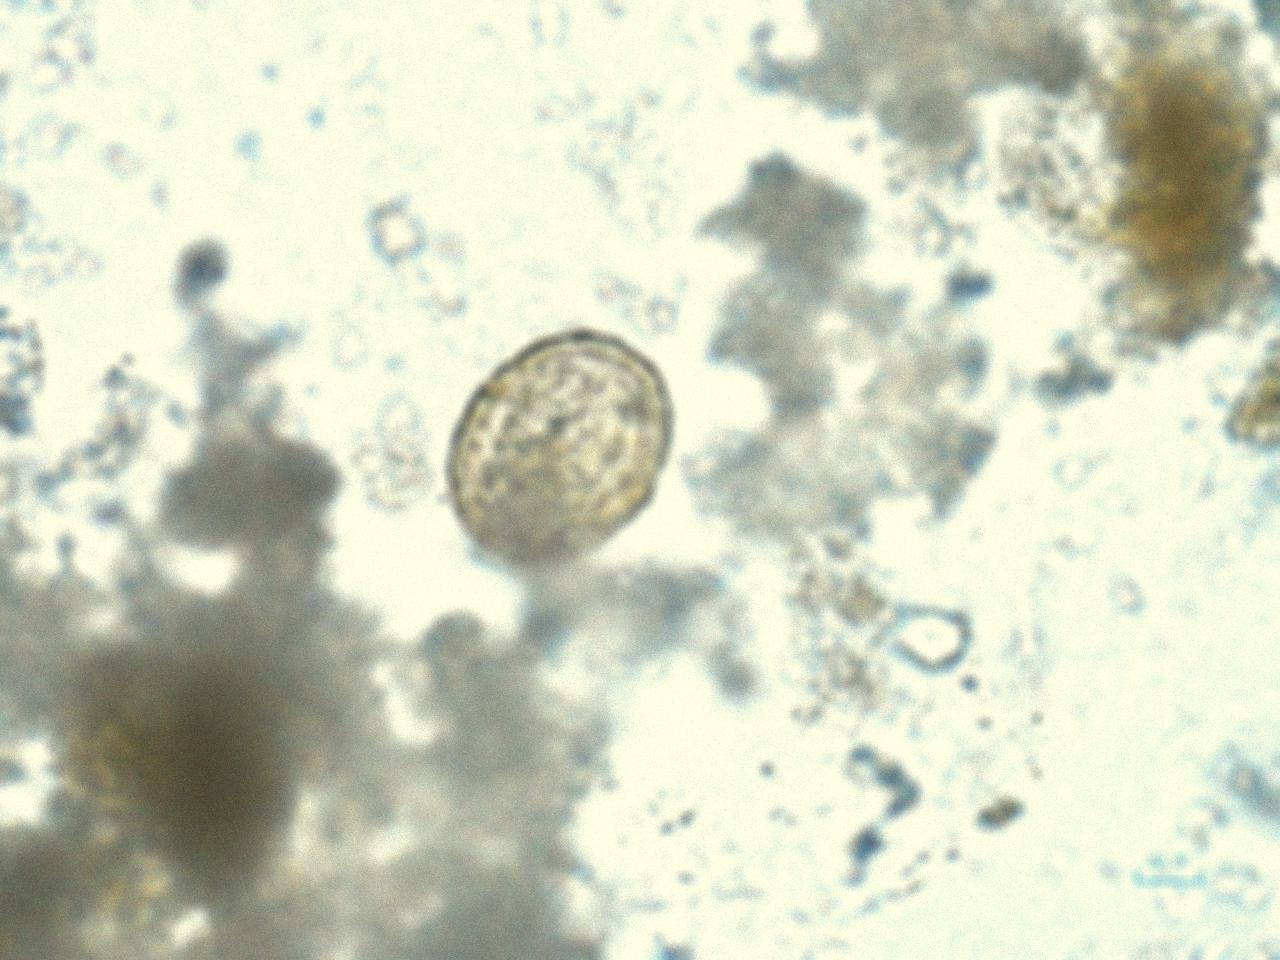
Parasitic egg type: Ascaris lumbricoides